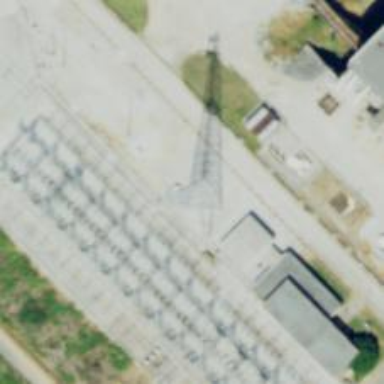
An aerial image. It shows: Mast tower used for communication.